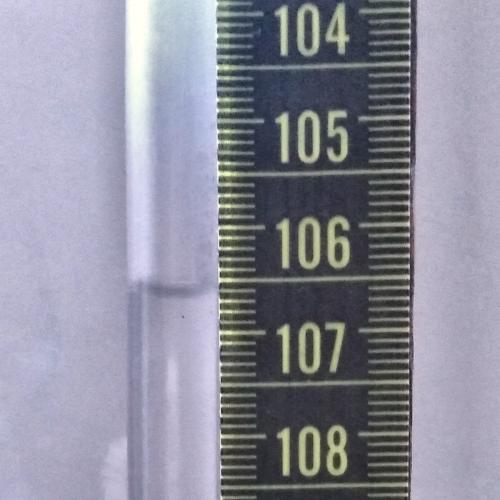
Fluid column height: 106.6 cm